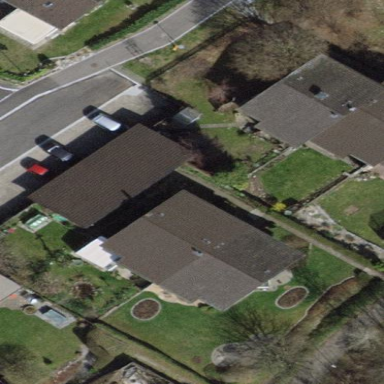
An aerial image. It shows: Garage.